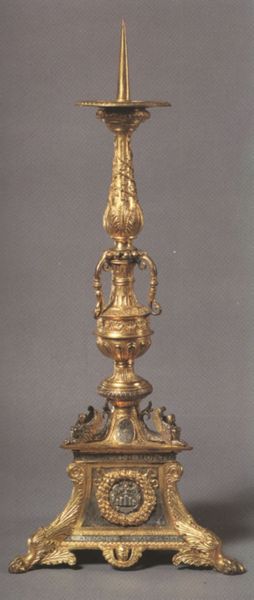
Titel: Kandelaber
Institution: Florenz, Bargello
Schlagwörter: flügel, alt, barock, silber, sockel, spitze, kirche, sonne, gold, renaissance, henkel, relief, füße, dekoration, dekor, ornamente, kerze, uhr, leuchter, metall, nadel, bronze, fotografie, orient, kupfer, kranz, mythologie, kerzenständer, kerzenhalter, kerzenleuchter, antik, sammlung, monarchie, kitsch, schatz, enkel, sphinx, sphingen, dorn, blattornament, kunstsammlung, altarleuchter, blattkranz